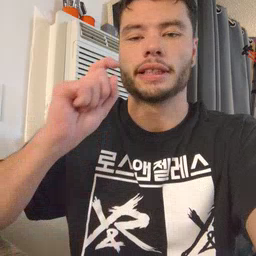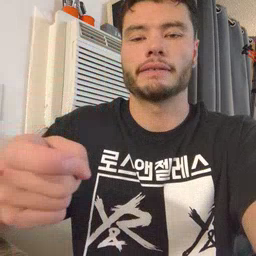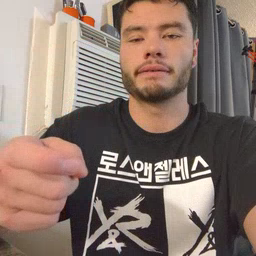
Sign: gift